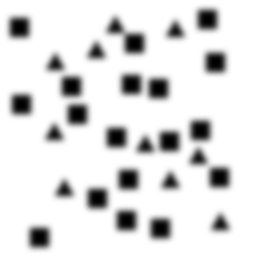
Squares: 18
Triangles: 10
Stars: 0
Total shapes: 28